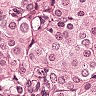
Metastatic tissue present: yes